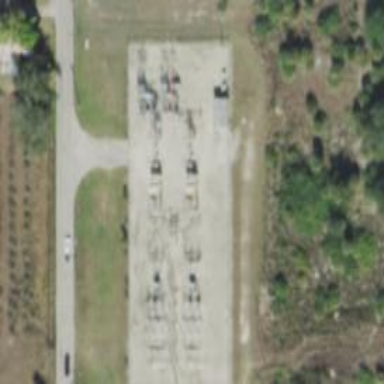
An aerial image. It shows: Switch for power supply.